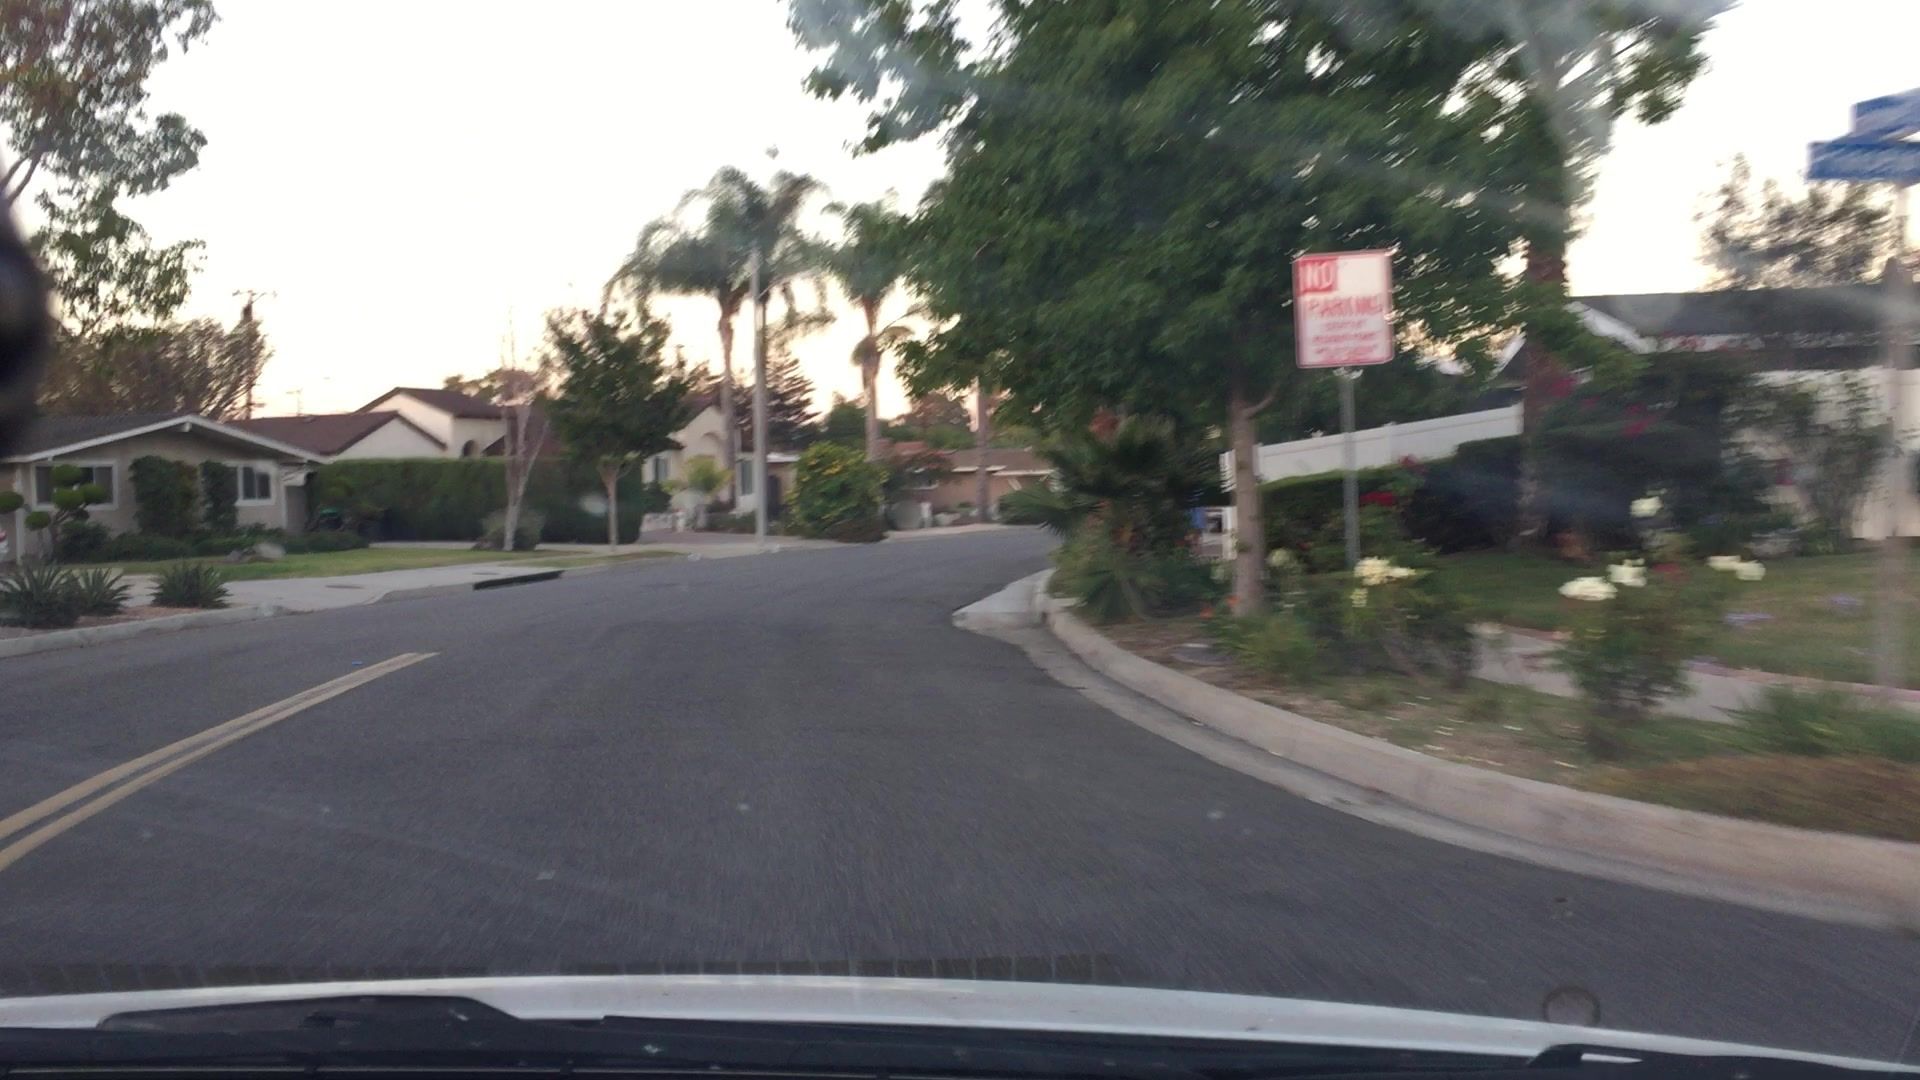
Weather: clear
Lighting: day
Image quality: slightly poor
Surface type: driving surface
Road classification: residential
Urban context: urban centre
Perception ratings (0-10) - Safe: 2.99, Lively: 5.47, Beautiful: 8.14, Boring: 1.88, Depressing: 0.61, Wealthy: 3.22